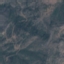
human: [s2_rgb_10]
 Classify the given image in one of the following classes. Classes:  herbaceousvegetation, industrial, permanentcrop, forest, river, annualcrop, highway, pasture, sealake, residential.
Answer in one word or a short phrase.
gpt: HerbaceousVegetation